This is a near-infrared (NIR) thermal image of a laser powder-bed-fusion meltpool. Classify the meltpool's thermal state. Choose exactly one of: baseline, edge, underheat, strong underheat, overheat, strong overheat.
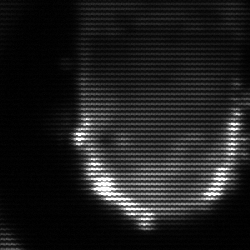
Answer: baseline